Interaction volume radius: 10 \u00c5
Interaction volume height: 15 \u00c5
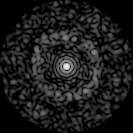
Disorder parameter: 0.8448